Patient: sex F, age 66
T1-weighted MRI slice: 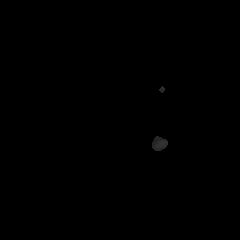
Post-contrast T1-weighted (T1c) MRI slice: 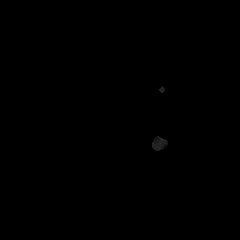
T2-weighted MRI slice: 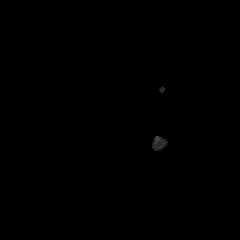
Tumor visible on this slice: no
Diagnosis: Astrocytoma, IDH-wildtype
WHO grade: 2